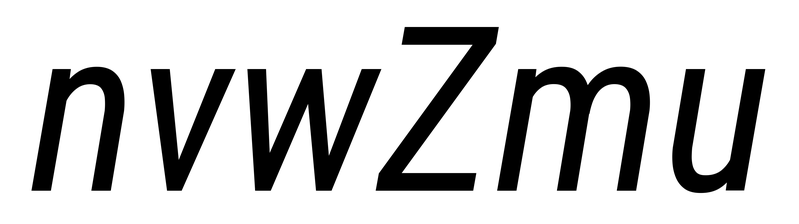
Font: Roboto-Italic_Condensed_Italic